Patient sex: M
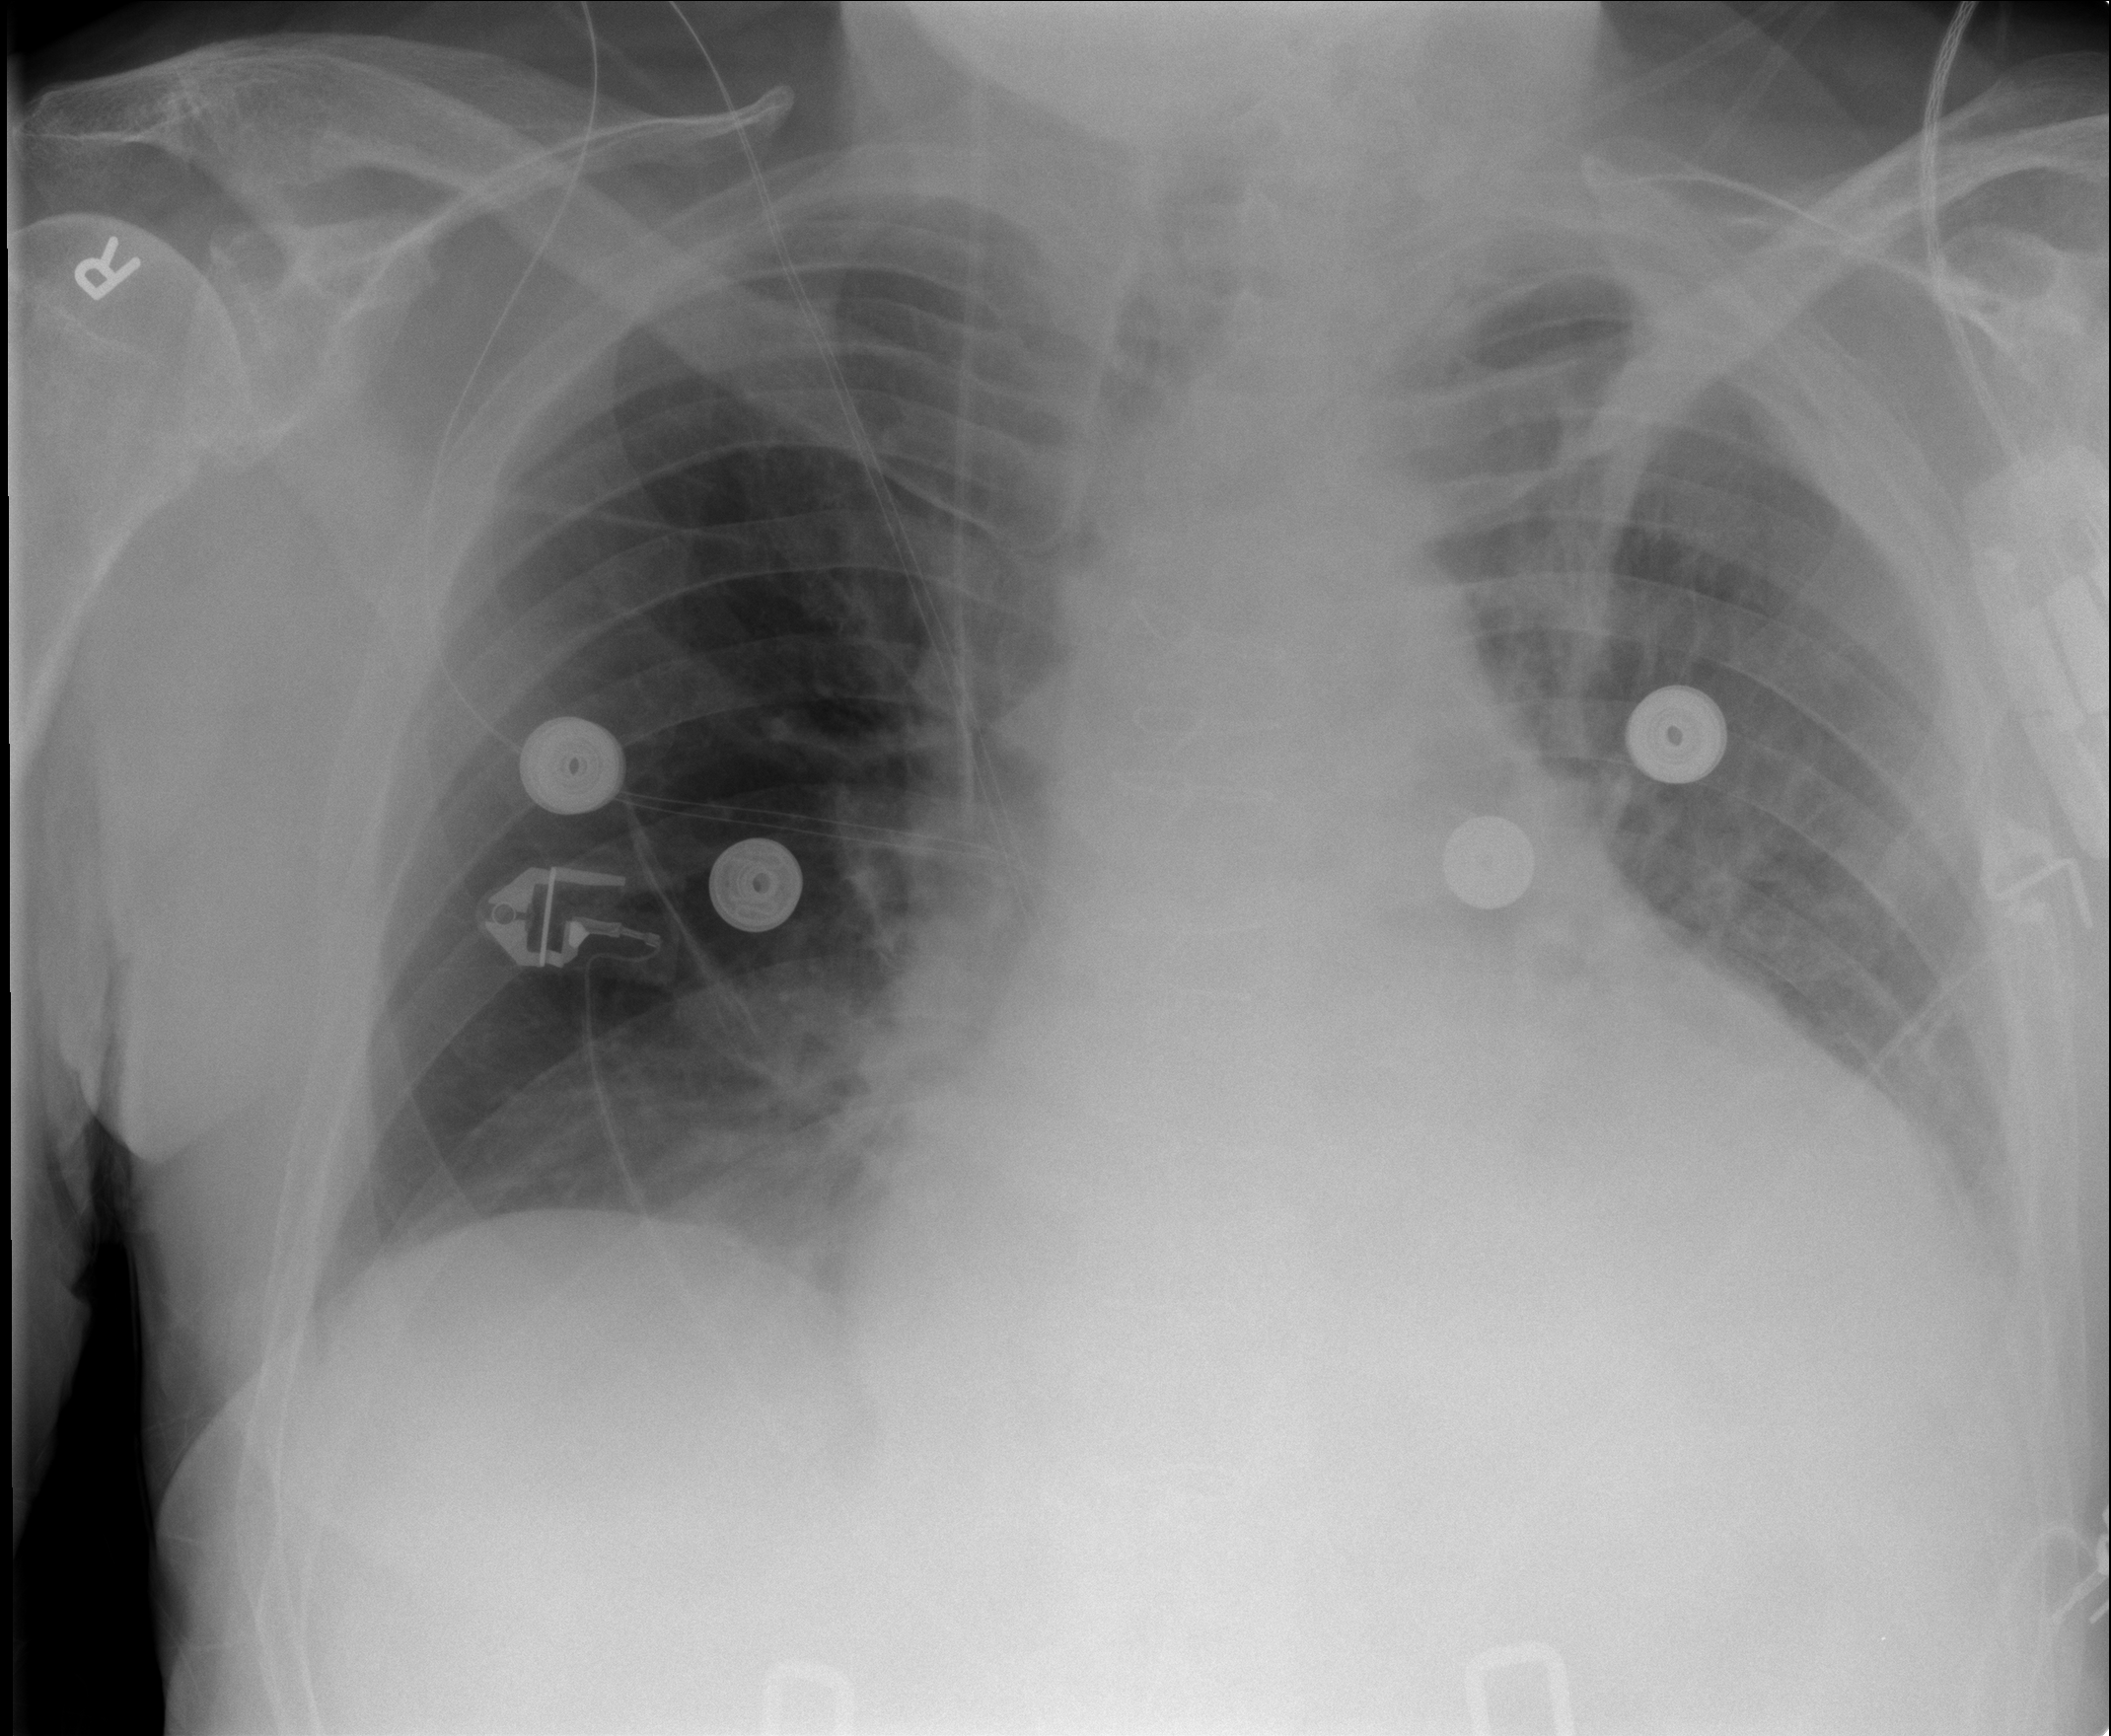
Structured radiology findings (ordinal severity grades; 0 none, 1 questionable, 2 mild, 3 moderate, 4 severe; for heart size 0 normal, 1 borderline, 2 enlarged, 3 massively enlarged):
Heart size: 2
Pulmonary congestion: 0
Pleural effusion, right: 0
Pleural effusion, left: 2
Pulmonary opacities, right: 0
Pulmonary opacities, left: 2
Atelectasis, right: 0
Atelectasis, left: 2